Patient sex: M
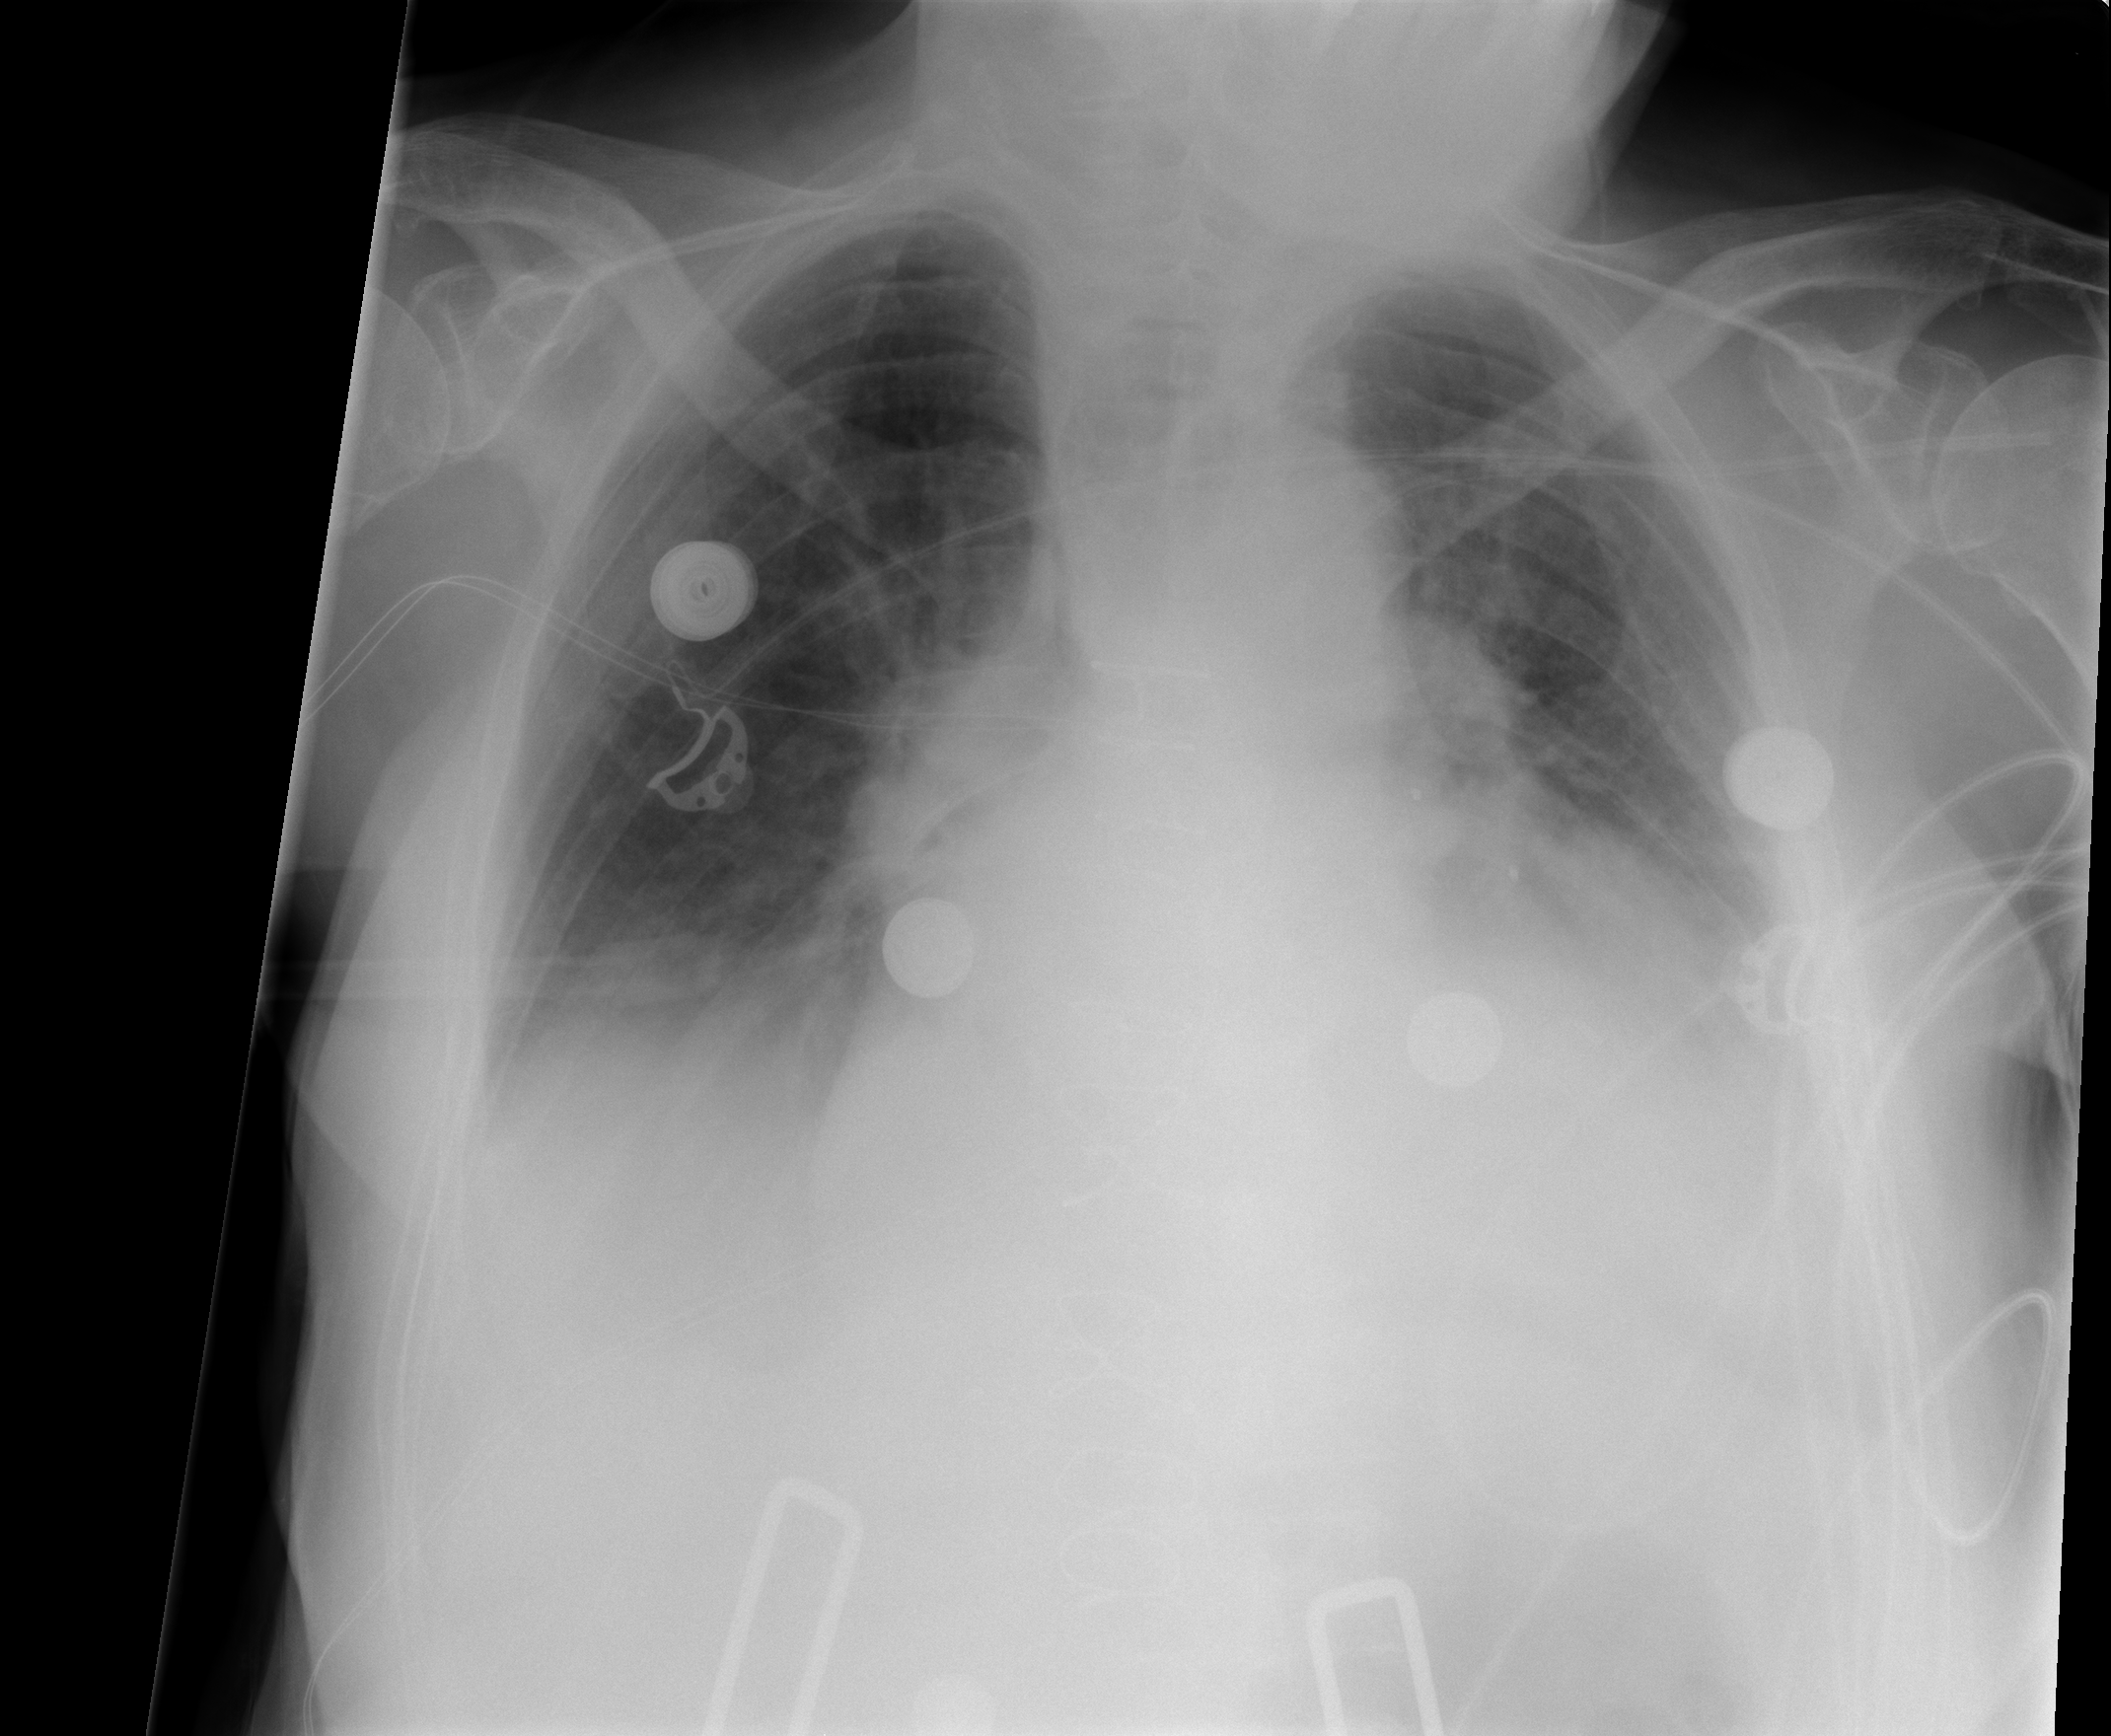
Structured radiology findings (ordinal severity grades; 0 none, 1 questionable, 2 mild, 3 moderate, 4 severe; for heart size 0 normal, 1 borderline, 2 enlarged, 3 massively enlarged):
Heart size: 3
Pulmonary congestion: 2
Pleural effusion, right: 2
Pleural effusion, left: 2
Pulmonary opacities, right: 2
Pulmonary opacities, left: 2
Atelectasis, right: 2
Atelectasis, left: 2